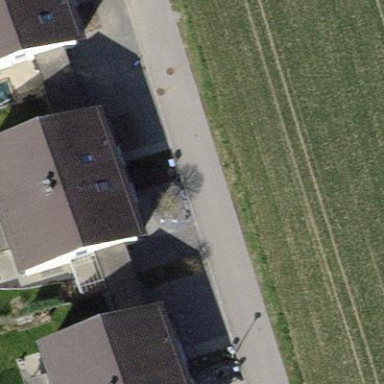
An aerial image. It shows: Semi-detached house with gabled roof.